Field crop: maize
Growth stage: 2
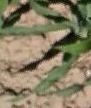
Species: maize